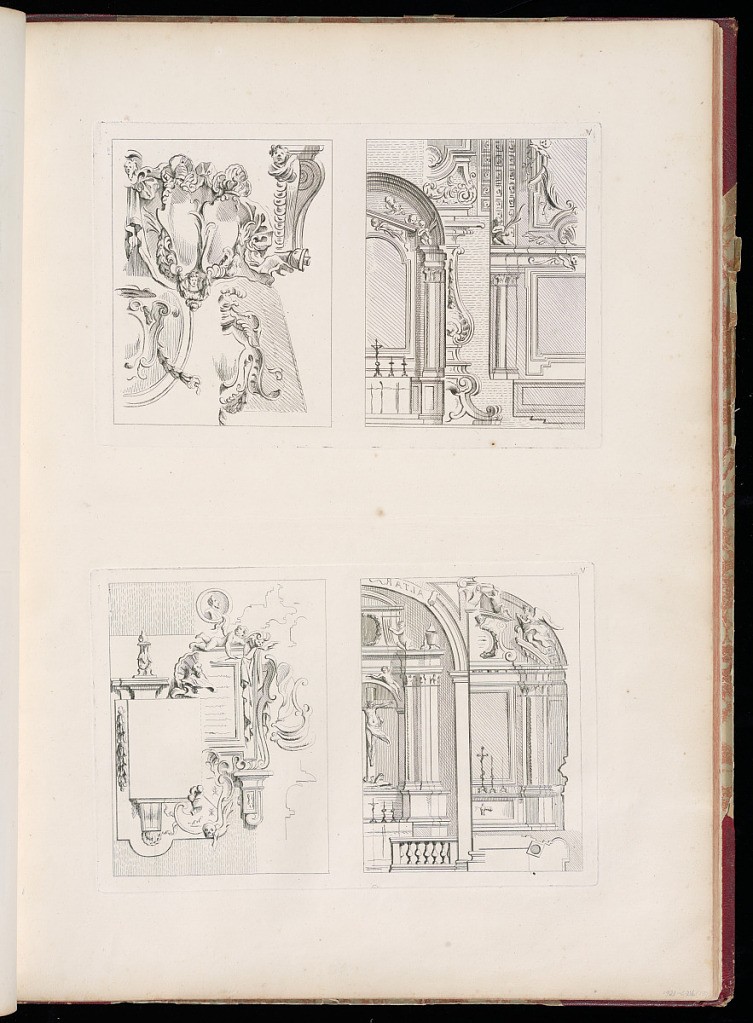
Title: Designs After Architecture Fragments
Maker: Gilles-Marie Oppenord, French, 1672–1742
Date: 1749-1761
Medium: Etching and engraving on laid paper
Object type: Bound print
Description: Page printed with two plates (each divided into two) depicting architecture fragments including cartouches, brackets, niches, plaques, rondels, and wall decoration. The plates are numbered but not signed.